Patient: sex M, age 81
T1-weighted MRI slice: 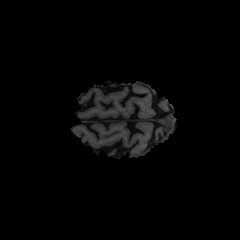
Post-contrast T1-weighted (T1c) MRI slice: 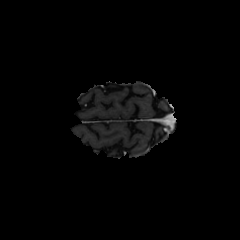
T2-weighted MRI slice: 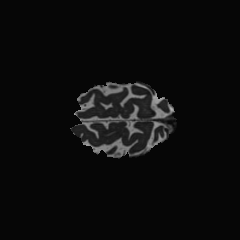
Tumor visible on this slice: no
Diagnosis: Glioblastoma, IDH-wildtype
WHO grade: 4